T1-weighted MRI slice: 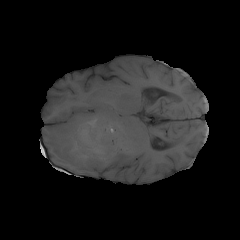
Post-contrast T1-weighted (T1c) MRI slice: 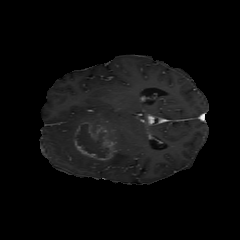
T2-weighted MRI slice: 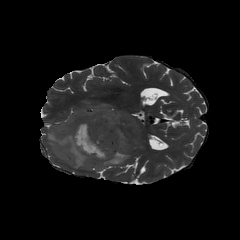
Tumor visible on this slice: yes